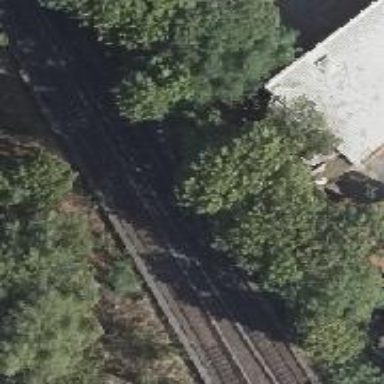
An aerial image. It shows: Rail line with bottom electrification.